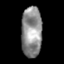
Tissue: skin
Cell type: Epithelial cells
Senescence score: 0.2432
Nuclear area (px): 1018
Mean DAPI intensity: 142.479